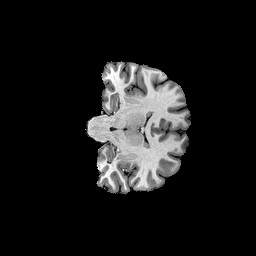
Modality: T1w
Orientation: coronal